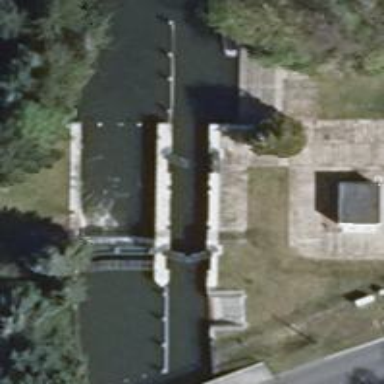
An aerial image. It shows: Lock gate along waterway.